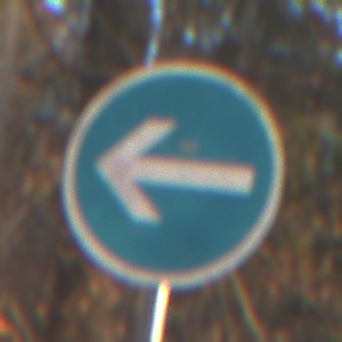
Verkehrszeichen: VorgeschriebeneFahrtrichtungHierLinks
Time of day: SunriseSunset
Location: Outdoor (Nature)
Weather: Clear
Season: Autumn
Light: Natural